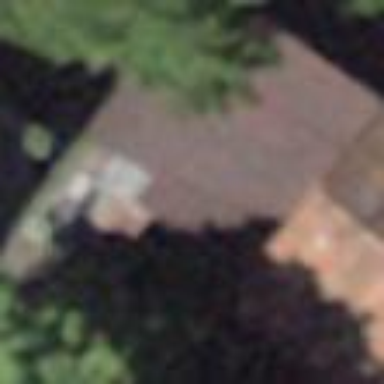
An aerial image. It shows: Shed building.